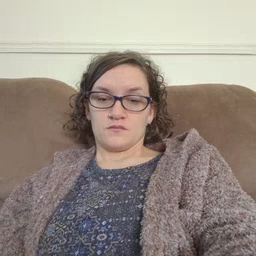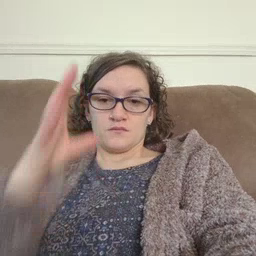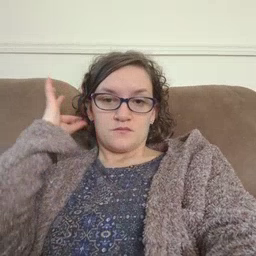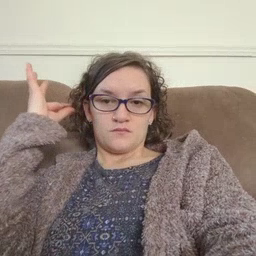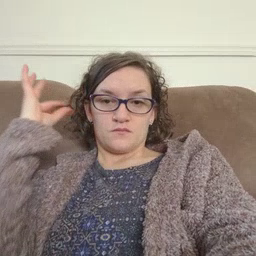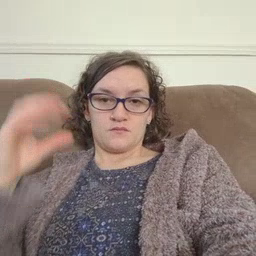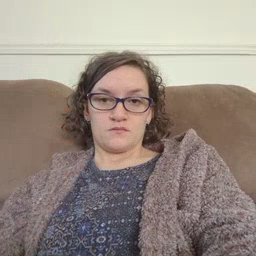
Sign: hair